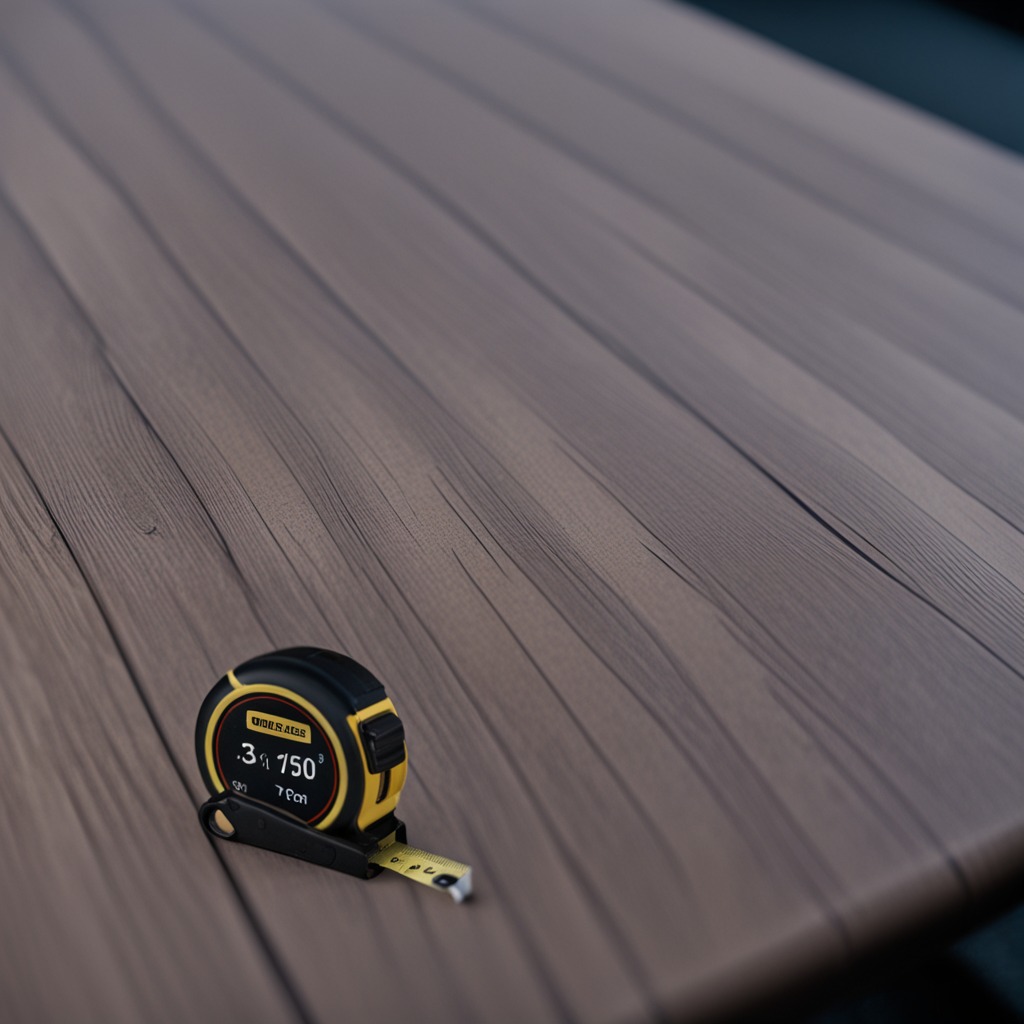
A measuring tape lies on the table.